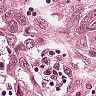
Metastatic tissue present: yes